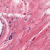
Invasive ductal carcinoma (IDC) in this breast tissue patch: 0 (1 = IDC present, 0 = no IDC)